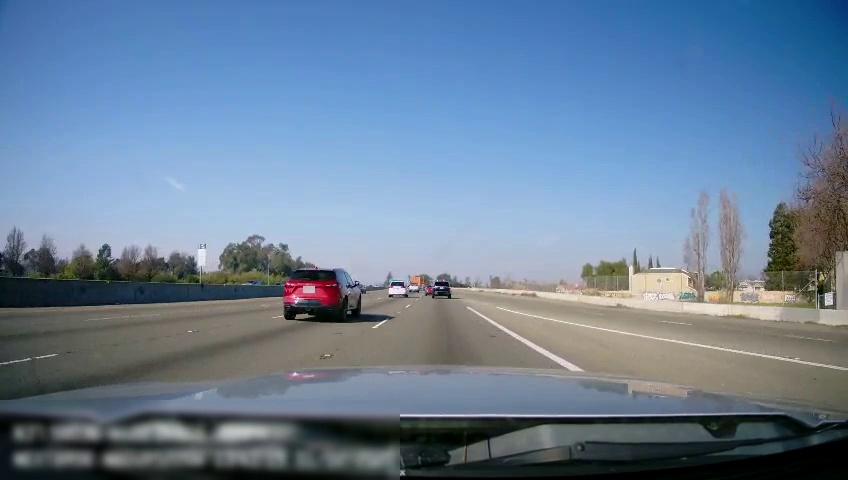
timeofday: Day
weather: Sunny
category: Drivable Space
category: Vehicles | SUV
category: Vehicles | SUV
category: Vehicles | Car
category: Vehicles | SUV
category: Vehicles | Car
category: Lanes | Alternate Lane
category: Lanes | Alternate Lane
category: Lanes | Alternate Lane
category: Lanes | Alternate Lane
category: Lanes | Alternate Lane
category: Traffic | Signs